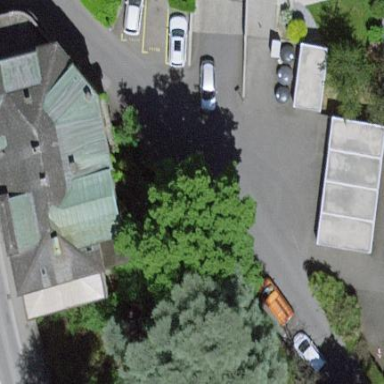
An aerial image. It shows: Street-side parking area with parallel orientation on asphalt surface.